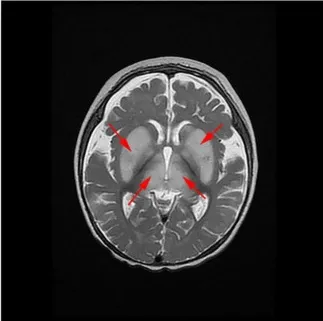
MRI and MRS in the patient. (A) T2 weighted image (T2WI) showed symmetrical hyperintensity in the basal ganglia and thalamus, and a small amount of subdural effusion in the forehead.
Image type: radiology (mri)